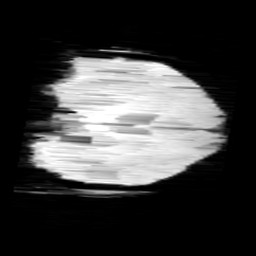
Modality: minIP
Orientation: coronal
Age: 12
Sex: female
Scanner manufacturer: siemens
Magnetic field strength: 3 T
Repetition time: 0.027 s
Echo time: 0.02 s